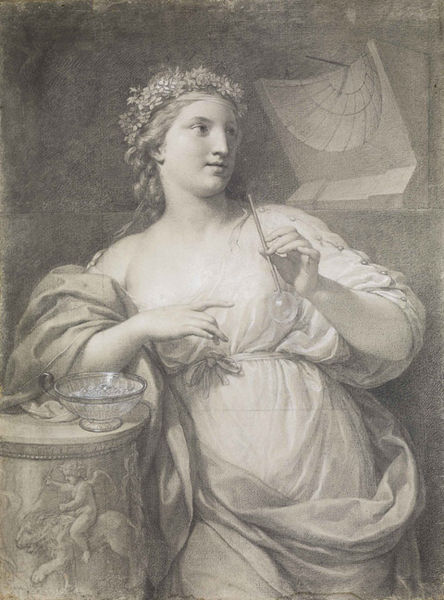
Titel: Griechische Tänzerin
Künstler: Anton Raphael Mengs
Standort: Karlsruhe
Institution: Staatliche Kunsthalle Karlsruhe
Schlagwörter: flügel, hand, kopf, körper, mann, schatten, umhang, weiß, mädchen, blumen, fenster, finger, frankreich, frau, glas, grau, hintergrund, kleid, licht, mund, nase, schmuck, schwarz, säule, tisch, zeichnung, blick, blüten, dame, ornament, schleife, jung, augen, barock, falten, gesicht, knoten, mensch, schale, schüssel, sockel, stehen, bildnis, hände, portrait, porträt, gewand, haare, halbfigur, mantel, stehend, stoff, nachthemd, blatt, haarreif, locken, schulter, schön, seide, pferd, reiter, engel, putte, putto, relief, sommer, stab, grafik, halm, monochrom, grisaille, romantik, schaum, weib, weiblich, zopf, muse, uhr, tasse, faltenwurf, edel, aufstützen, vergänglichkeit, antike, groß, druck, stich, schwarzweiß, fass, allegorie, kranz, personifikation, stift, blumenkranz, blütenkranz, löwe, seife, zeit, amor, glasschale, rein, rohr, blase, wissenschaft, blei, stele, seifenblase, seifenblasen, seifenlauge, strohhalm, glasbläser, astronomie, glaskugel, sonnenuhr, handhaltung, lehnt, guckt, leicht bekleidet, 1600, 1800, henkelschale, glasbläserin, glas blasen, faltenwkurf, rauchgerät, sonenuhr, memento moria